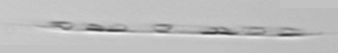
Label: Rhizosolenia